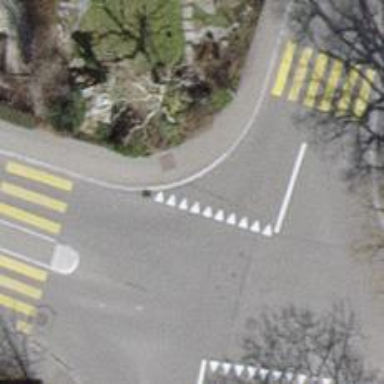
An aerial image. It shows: Road with "give way" sign.